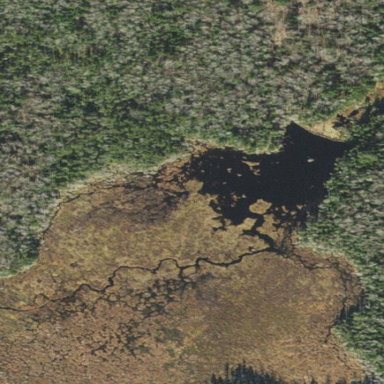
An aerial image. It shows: Marsh wetland.